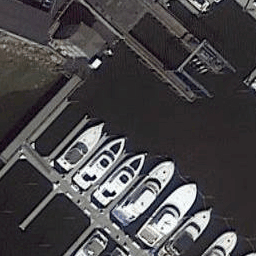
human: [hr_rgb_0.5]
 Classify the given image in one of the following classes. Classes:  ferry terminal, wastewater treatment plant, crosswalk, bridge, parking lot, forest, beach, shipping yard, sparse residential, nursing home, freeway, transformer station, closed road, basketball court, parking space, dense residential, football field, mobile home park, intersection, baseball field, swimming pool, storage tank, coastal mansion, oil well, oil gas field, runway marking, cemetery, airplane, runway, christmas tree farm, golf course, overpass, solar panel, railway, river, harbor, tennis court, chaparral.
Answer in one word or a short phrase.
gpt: harbor